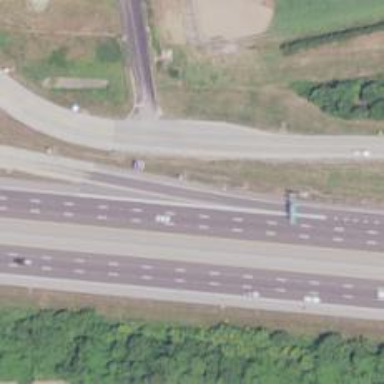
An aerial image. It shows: Motorway link.